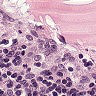
Metastatic tissue present: no